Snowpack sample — Snodgrass Mountain, Crested Butte, Colorado (2/4/25, 12:06 PM MST)
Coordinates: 38.923, -106.968
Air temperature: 35 °F
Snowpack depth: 80 cm
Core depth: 70 cm
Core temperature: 32 °F
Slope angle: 14°, slope face: 78°
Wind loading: low
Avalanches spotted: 0
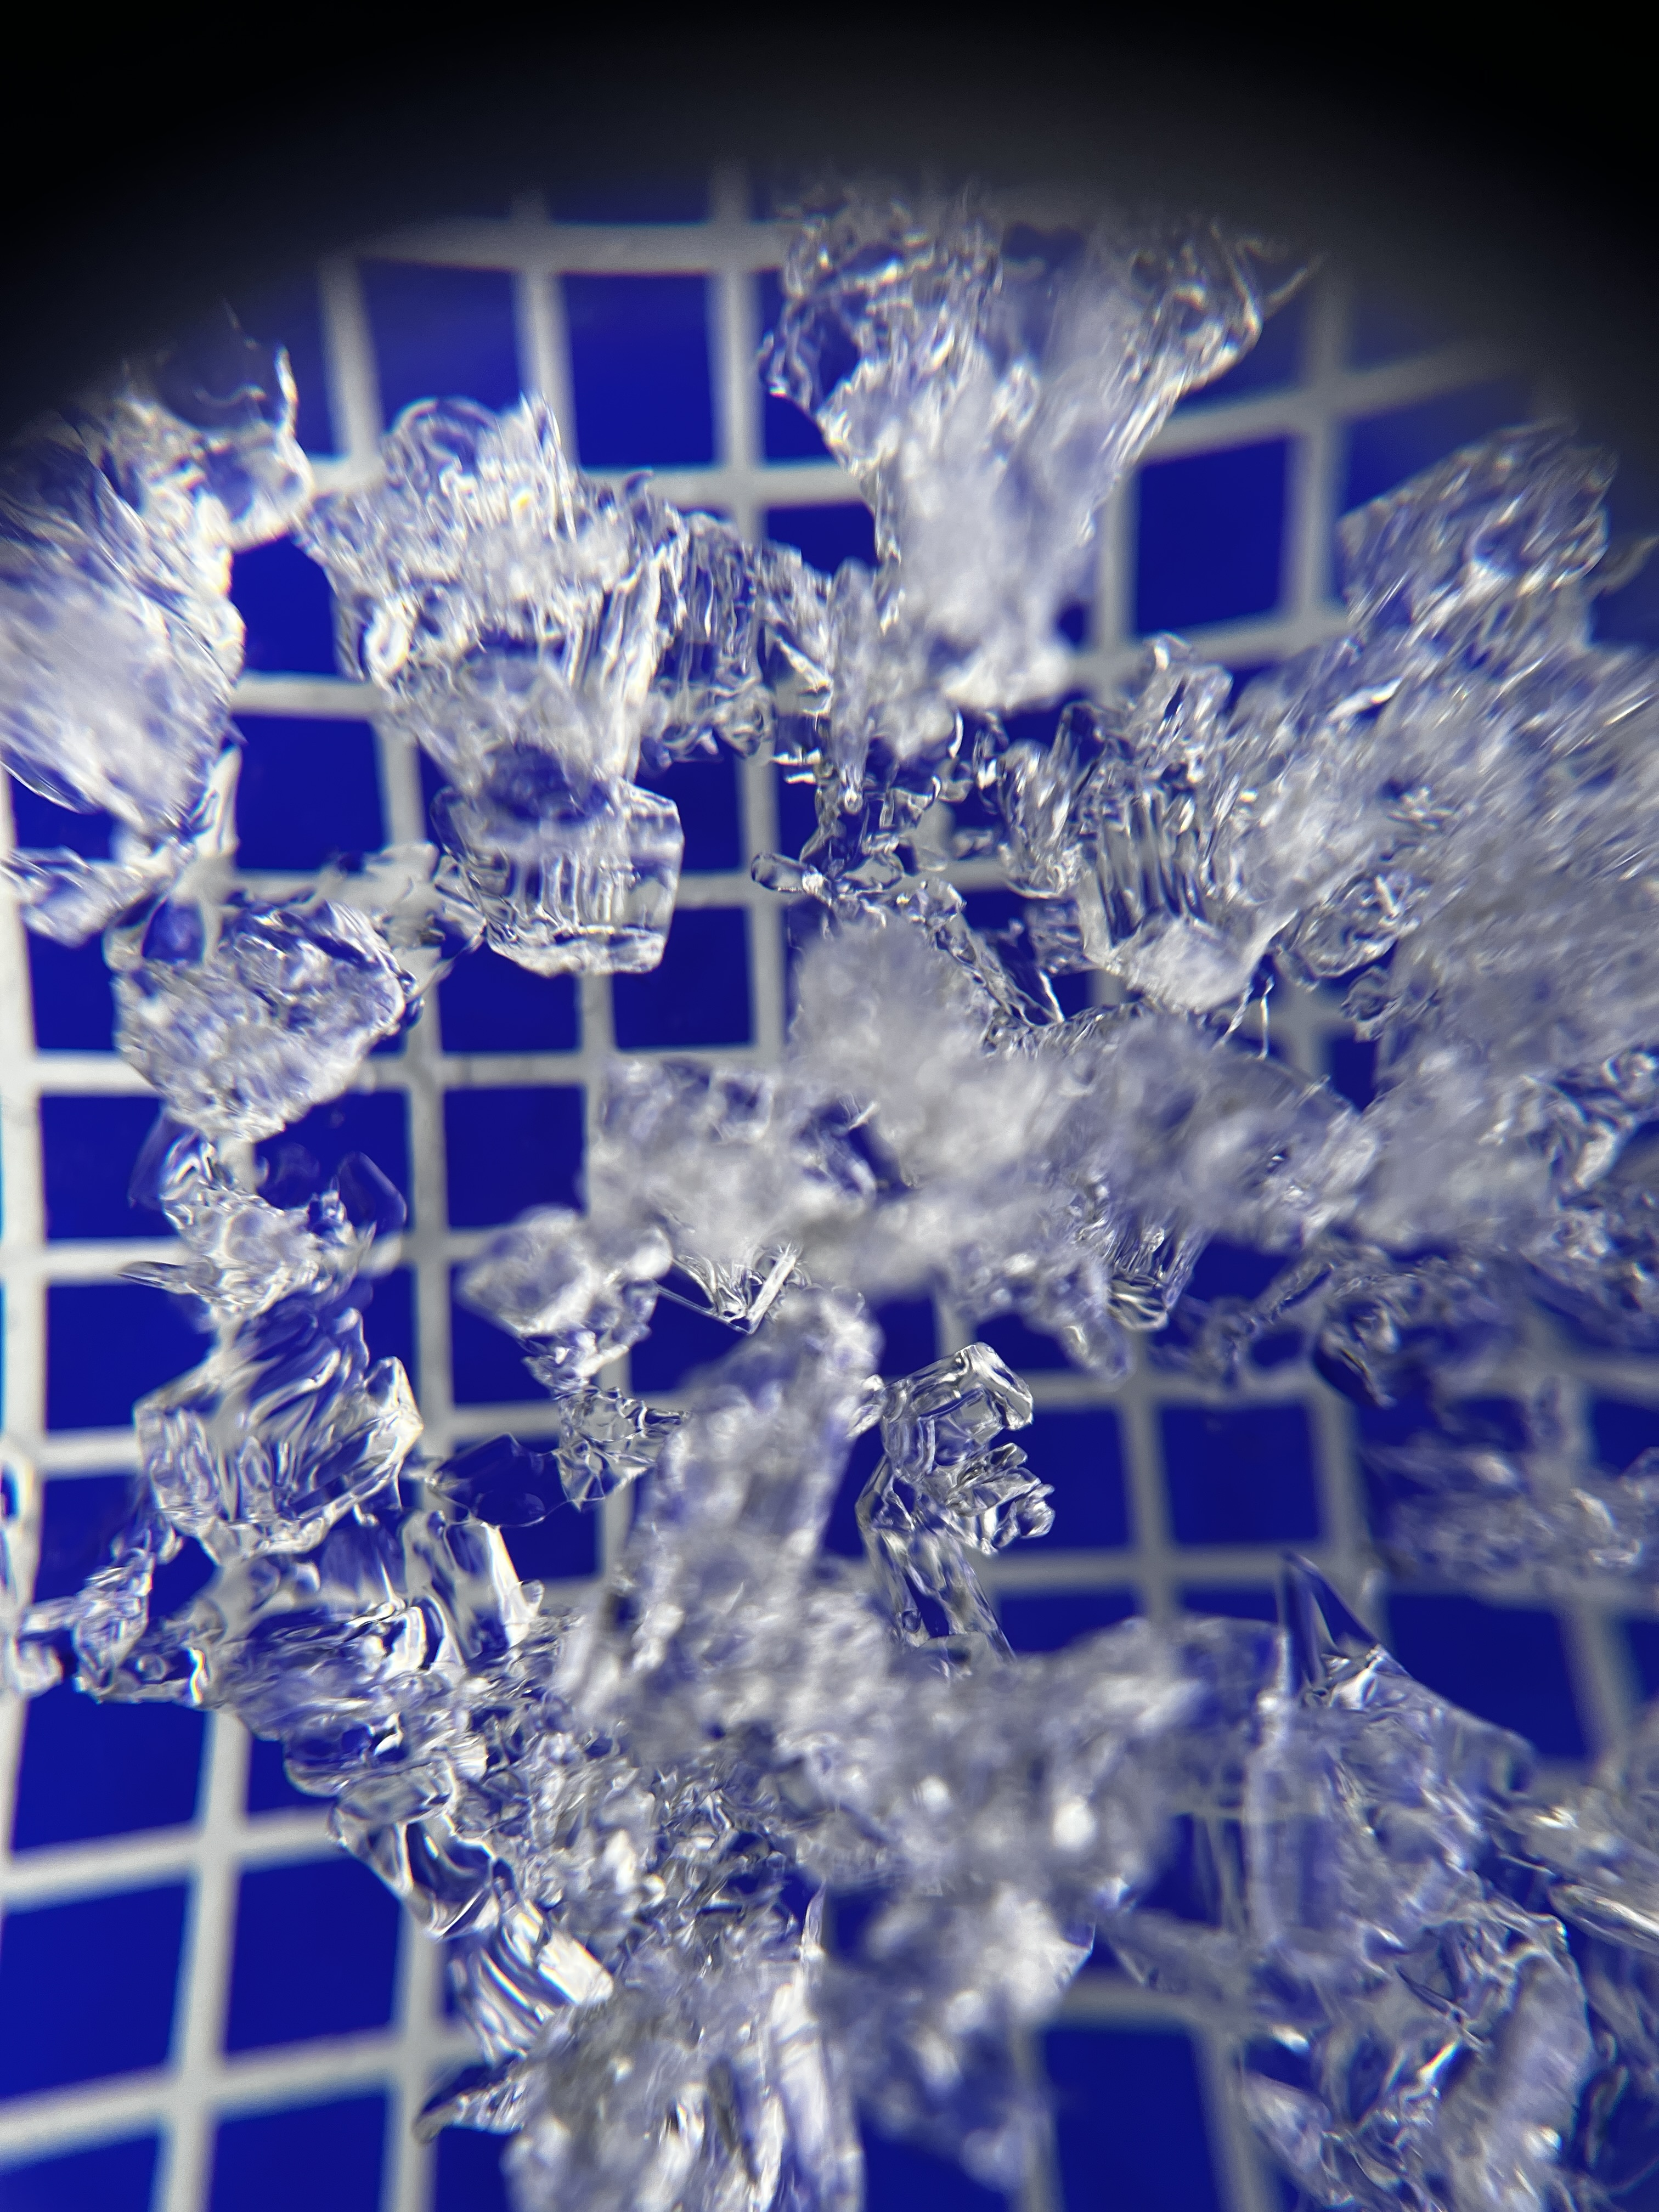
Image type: magnified_profile
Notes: No avalanches nearby, unusually warm weather for the last month reported by residents, Collected 25 yards from treeline